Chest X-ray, PA view. Patient: 33 years old, sex F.
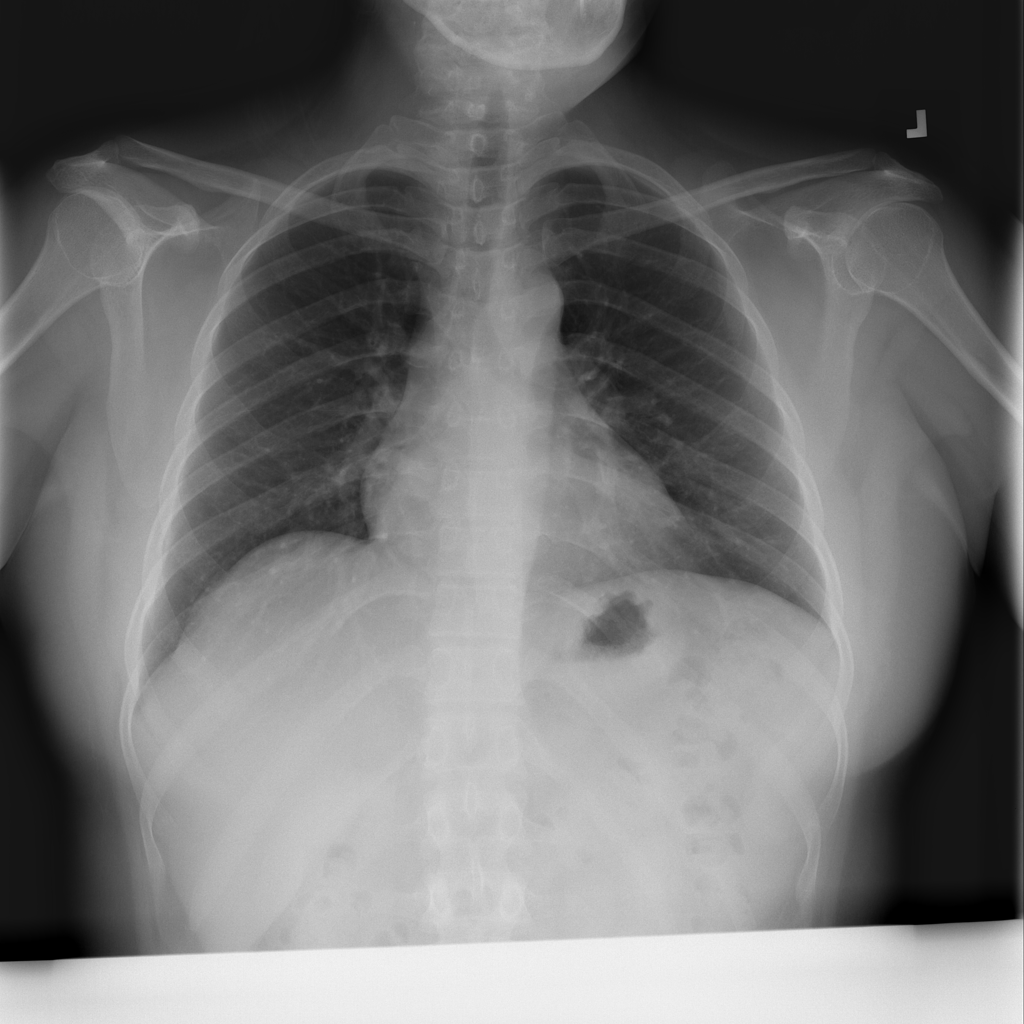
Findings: No Finding